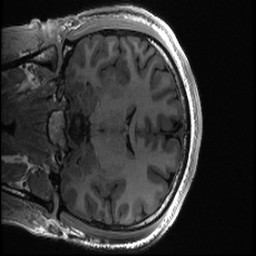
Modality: T1w
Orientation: coronal
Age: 19
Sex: male